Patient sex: M
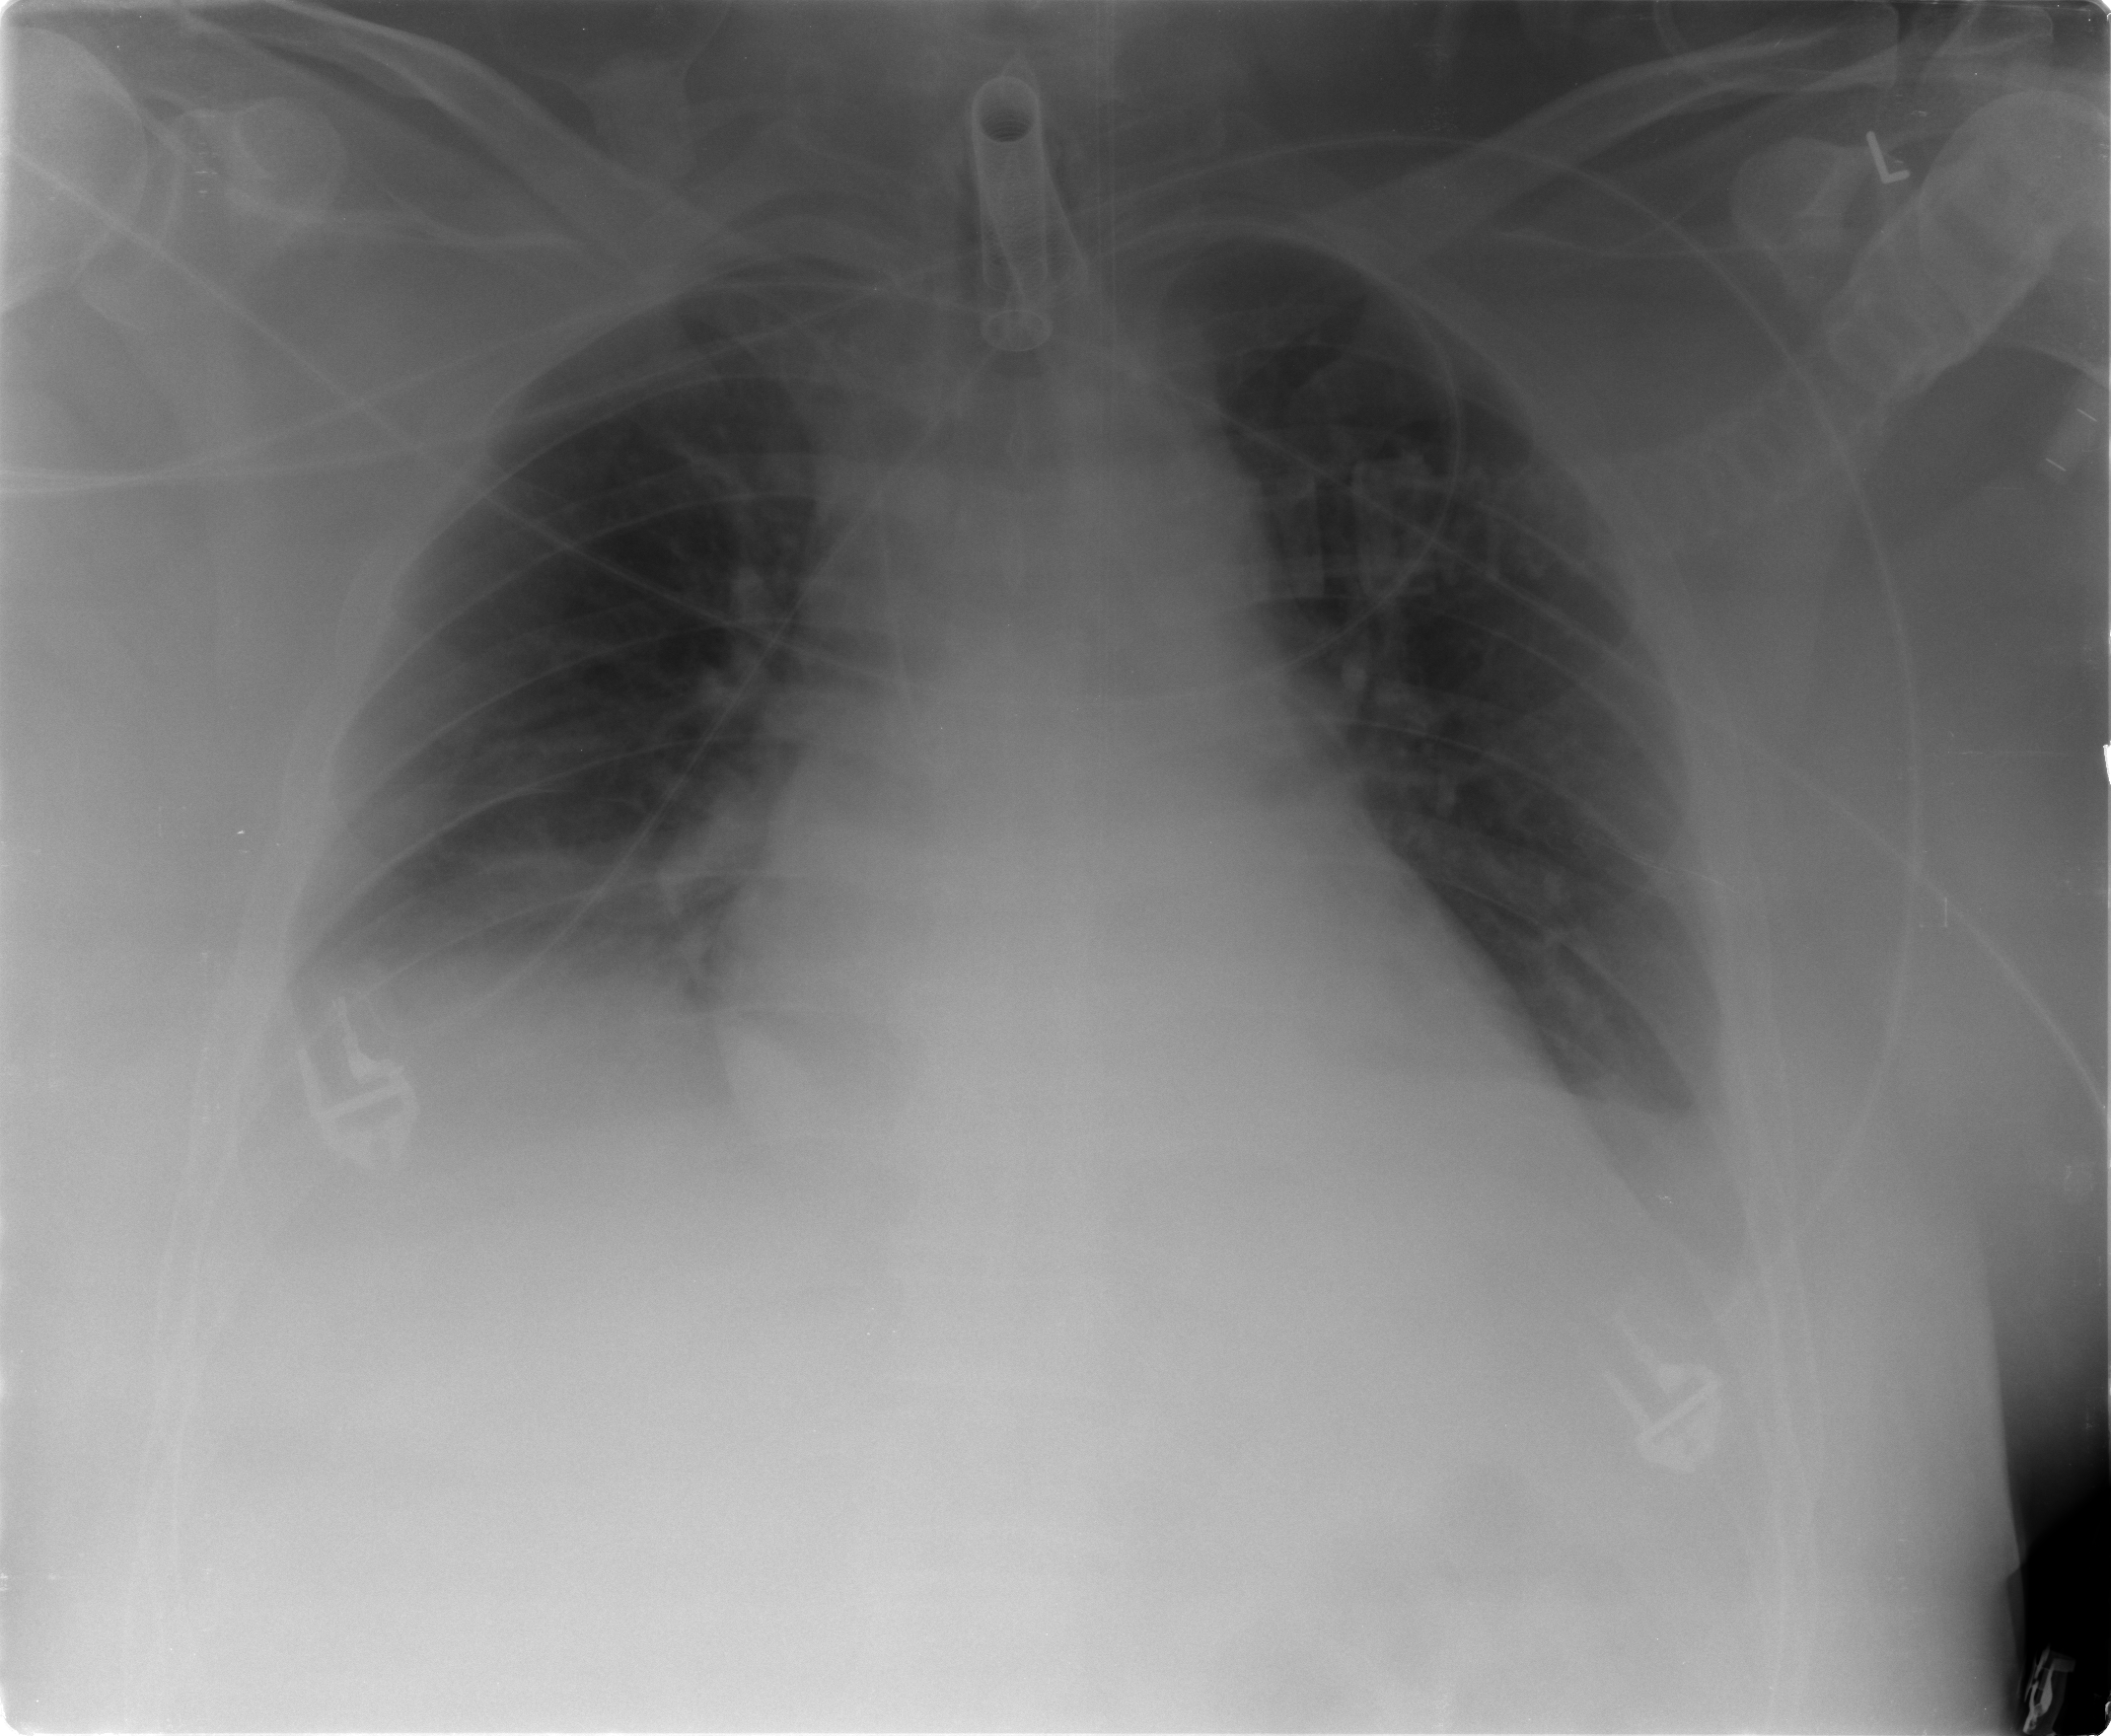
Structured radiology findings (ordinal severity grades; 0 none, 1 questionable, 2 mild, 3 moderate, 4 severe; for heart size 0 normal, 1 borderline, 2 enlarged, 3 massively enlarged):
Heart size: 2
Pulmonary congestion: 1
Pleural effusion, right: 2
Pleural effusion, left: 2
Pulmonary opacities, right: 0
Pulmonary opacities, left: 0
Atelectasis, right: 2
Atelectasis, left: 1